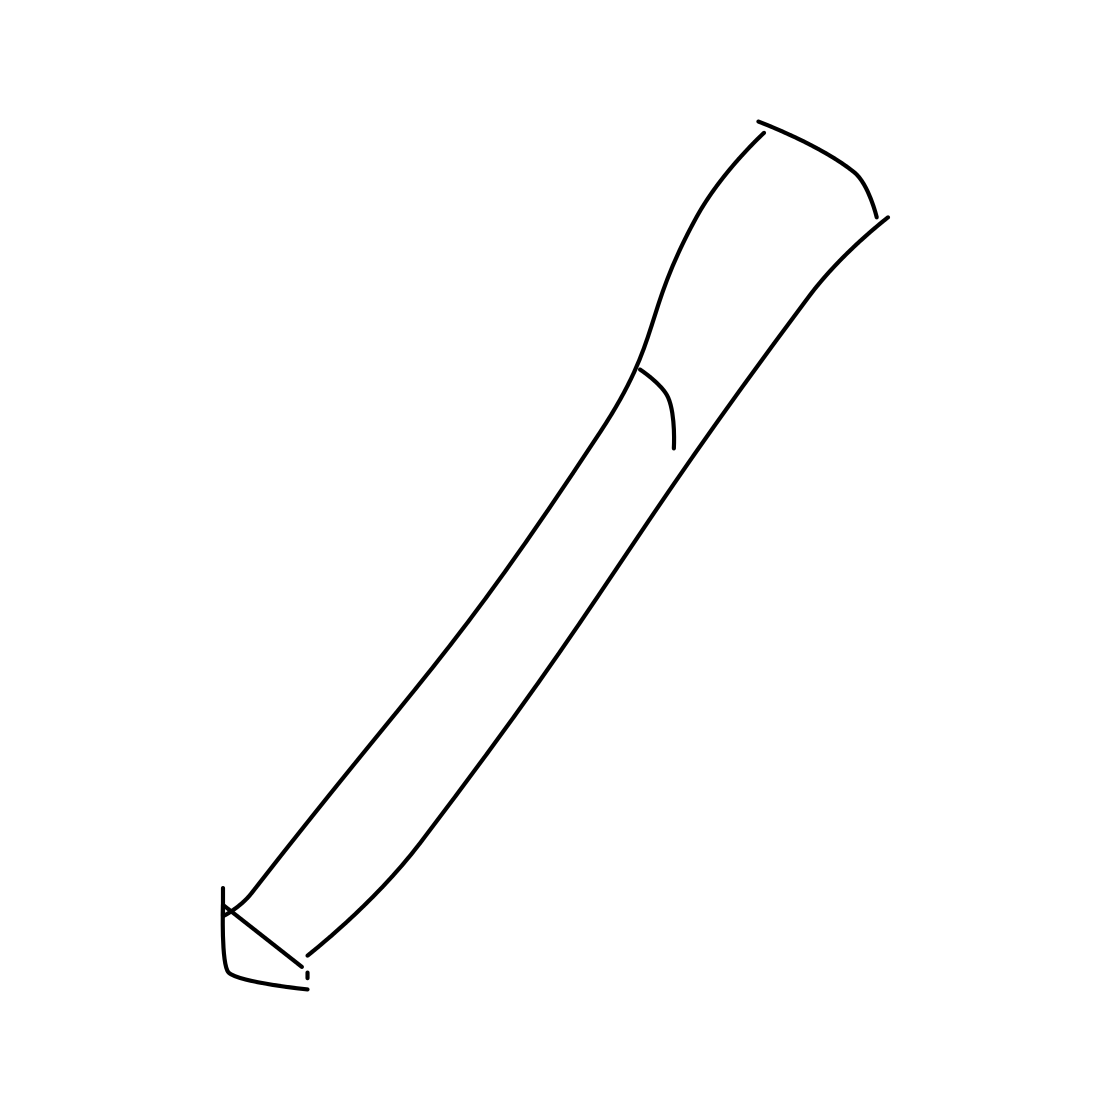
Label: cigarette